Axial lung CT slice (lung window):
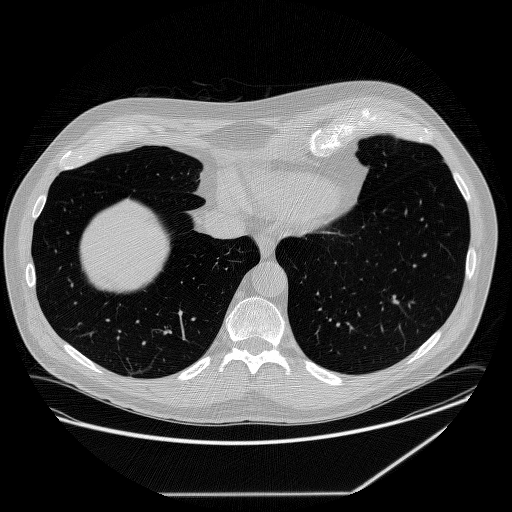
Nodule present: no